Question: Im writing my jasper report problem with . Following is the code that I'm trying to execute :
struts.xml contains :
'''
<action name="myJasperTest1" class="temp.JasperAction1">
<result name="success" type="jasper">
<param name="location">/jasper/our_compiled_template.jasper</param>
<param name="dataSource">myList</param>
<param name="format">PDF</param>
</result>
</action>
'''
My JasperAction1 contains :
'''
import java.util.ArrayList;
import java.util.List;
import java.io.FileInputStream;
import com.opensymphony.xwork2.ActionSupport;
import com.sufalam.business.model.util.LegacyJasperInputStream;
import com.sufalam.business.finance.model.bean.Account;
import net.sf.jasperreports.engine.JasperCompileManager;
import net.sf.jasperreports.engine.design.JasperDesign;
import net.sf.jasperreports.engine.xml.JRXmlLoader;
public class JasperAction1 extends ActionSupport {
/** List to use as our JasperReports dataSource. */
private List<Account> myList;
public String execute() throws Exception {
// Create some imaginary persons.
Account a1 = new Account();
Account a2 = new Account();
a1.setId(77);
a1.setName("aaa");
a2.setId(88);
a2.setName("bbb");
// Store people in our dataSource list (normally would come from database).
myList = new ArrayList<Account>();
myList.add(a1);
myList.add(a2);
// Normally we would provide a pre-compiled .jrxml file
// or check to make sure we don't compile on every request.
try {
JasperDesign design = JRXmlLoader.load(
new LegacyJasperInputStream(new FileInputStream("F://backup//report2.jrxml")));
JasperCompileManager.compileReportToFile(design, "F://backup//our_compiled_template1.jasper");
} catch (Exception e) {
e.printStackTrace();
return ERROR;
}
return SUCCESS;
}
public List<Account> getMyList() {
return myList;
}
}
'''
I am using plugin of for generation .jrxml file. After Designing my page using wizard my our_jasper_template.jrxml file contains following code :
'''
<?xml version="1.0" encoding="UTF-8"?>
<jasperReport xmlns="http://jasperreports.sourceforge.net/jasperreports" xmlns:xsi="http://www.w3.org/2001/XMLSchema-instance" xsi:schemaLocation="http://jasperreports.sourceforge.net/jasperreports http://jasperreports.sourceforge.net/xsd/jasperreport.xsd" name="null" pageWidth="595" pageHeight="842" columnWidth="535" leftMargin="20" rightMargin="20" topMargin="20" bottomMargin="20">
<queryString language="SQL">
<![CDATA[SELECT
account_master."name" AS account_master_name,
account_master."id" AS account_master_id
FROM
"public"."account_master" account_master]]>
</queryString>
<field name="account_master_name" class="java.lang.String"/>
<field name="account_master_id" class="java.lang.Integer"/>
<title>
<band height="58">
<line>
<reportElement x="0" y="8" width="555" height="1"/>
</line>
<line>
<reportElement positionType="FixRelativeToBottom" x="0" y="51" width="555" height="1"/>
</line>
<staticText>
<reportElement x="65" y="13" width="424" height="35"/>
<textElement textAlignment="Center">
<font size="26" isBold="true"/>
</textElement>
<text><![CDATA[Classic template]]>
</text>
</staticText>
</band>
</title>
<detail>
<band height="40">
<staticText>
<reportElement x="0" y="0" width="139" height="20"/>
<textElement>
<font size="12"/>
</textElement>
<text><![CDATA[account_master_name]]>
</text>
</staticText>
<textField>
<reportElement x="139" y="0" width="416" height="20"/>
<textElement>
<font size="12"/>
</textElement>
<textFieldExpression class="java.lang.String"><![CDATA[$F{account_master_name}]]>
</textFieldExpression>
</textField>
<staticText>
<reportElement x="0" y="20" width="139" height="20"/>
<textElement>
<font size="12"/>
</textElement>
<text><![CDATA[account_master_id]]>
</text>
</staticText>
<textField>
<reportElement x="139" y="20" width="416" height="20"/>
<textElement>
<font size="12"/>
</textElement>
<textFieldExpression class="java.lang.Integer"><![CDATA[$F{account_master_id}]]>
</textFieldExpression>
</textField>
</band>
</detail>
<pageFooter>
<band height="26">
<textField evaluationTime="Report" pattern="" isBlankWhenNull="false">
<reportElement key="textField" x="516" y="6" width="36" height="19" forecolor="#000000" backcolor="#FFFFFF"/>
<box>
<topPen lineWidth="0.0" lineStyle="Solid" lineColor="#000000"/>
<leftPen lineWidth="0.0" lineStyle="Solid" lineColor="#000000"/>
<bottomPen lineWidth="0.0" lineStyle="Solid" lineColor="#000000"/>
<rightPen lineWidth="0.0" lineStyle="Solid" lineColor="#000000"/>
</box>
<textElement>
<font size="10"/>
</textElement>
<textFieldExpression class="java.lang.String"><![CDATA["" + $V{PAGE_NUMBER}]]>
</textFieldExpression>
</textField>
<textField pattern="" isBlankWhenNull="false">
<reportElement key="textField" x="342" y="6" width="170" height="19" forecolor="#000000" backcolor="#FFFFFF"/>
<box>
<topPen lineWidth="0.0" lineStyle="Solid" lineColor="#000000"/>
<leftPen lineWidth="0.0" lineStyle="Solid" lineColor="#000000"/>
<bottomPen lineWidth="0.0" lineStyle="Solid" lineColor="#000000"/>
<rightPen lineWidth="0.0" lineStyle="Solid" lineColor="#000000"/>
</box>
<textElement textAlignment="Right">
<font size="10"/>
</textElement>
<textFieldExpression class="java.lang.String"><![CDATA["Page " + $V{PAGE_NUMBER} + " of "]]>
</textFieldExpression>
</textField>
<textField pattern="" isBlankWhenNull="false">
<reportElement key="textField" x="1" y="6" width="209" height="19" forecolor="#000000" backcolor="#FFFFFF"/>
<box>
<topPen lineWidth="0.0" lineStyle="Solid" lineColor="#000000"/>
<leftPen lineWidth="0.0" lineStyle="Solid" lineColor="#000000"/>
<bottomPen lineWidth="0.0" lineStyle="Solid" lineColor="#000000"/>
<rightPen lineWidth="0.0" lineStyle="Solid" lineColor="#000000"/>
</box>
<textElement>
<font size="10"/>
</textElement>
<textFieldExpression class="java.util.Date"><![CDATA[new Date()]]>
</textFieldExpression>
</textField>
</band>
</pageFooter>
</jasperReport>
'''
Now the problem I'm facing is when I execute this action class it gives me following output as pdf format :

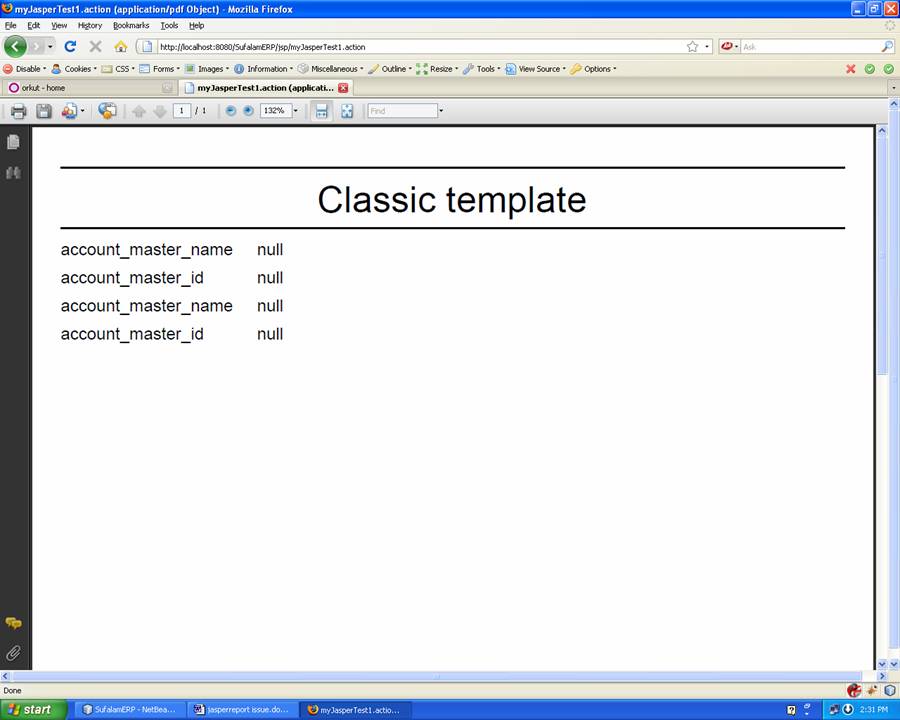
Answer: Just Remove Query string portion from your .jrxml file and change your field name with account class's variable Name.